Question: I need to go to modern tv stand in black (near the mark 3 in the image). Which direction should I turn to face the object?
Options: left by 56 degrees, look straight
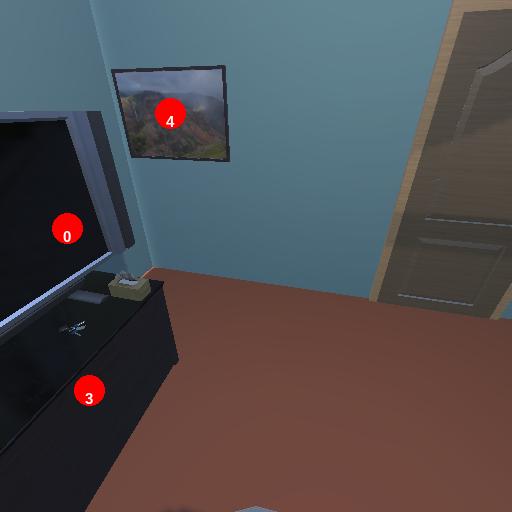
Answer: left by 56 degrees